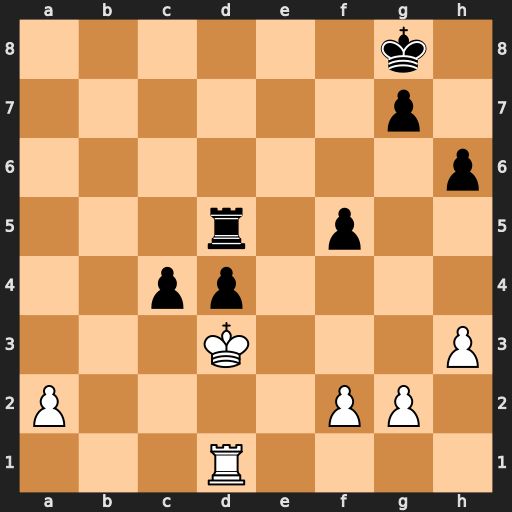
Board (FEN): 6k1/6p1/7p/3r1p2/2pp4/3K3P/P4PP1/3R4
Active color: w
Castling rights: -
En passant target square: -
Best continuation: Kxc4